Aerial crown-view tile of a tropical tree (Barro Colorado Island, Panama), acquired 20250414:
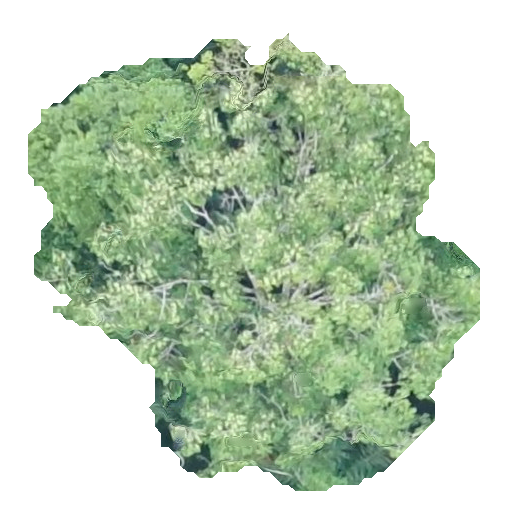
Species: Ocotea leptobotra
GBIF accepted scientific name: Ocotea leptobotra
Crown area: 211.278 m²